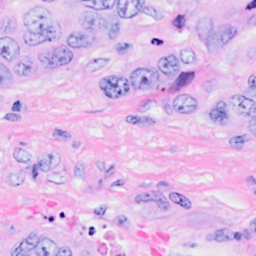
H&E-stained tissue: Breast